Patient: sex F, age 62
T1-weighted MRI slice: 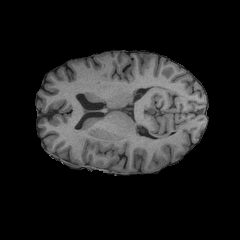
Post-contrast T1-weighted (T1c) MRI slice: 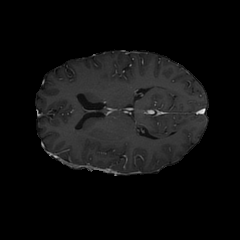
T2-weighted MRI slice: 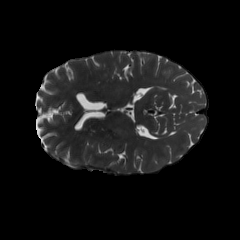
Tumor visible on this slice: no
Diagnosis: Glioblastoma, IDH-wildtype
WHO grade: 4